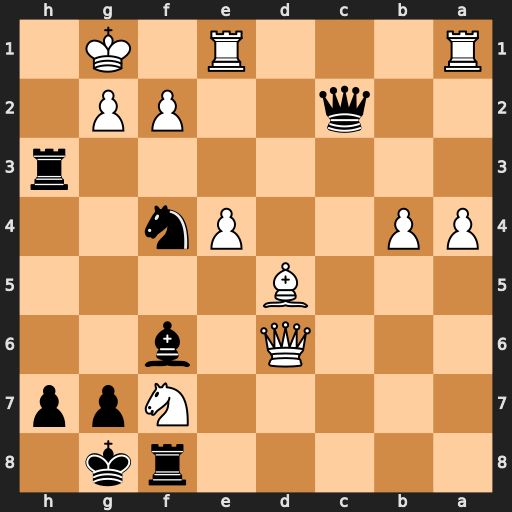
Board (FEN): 5rk1/5Npp/3Q1b2/3B4/PP2Pn2/7r/2q2PP1/R3R1K1
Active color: b
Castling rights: -
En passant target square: -
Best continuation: Qxf2+ Kxf2 Bd4+ Re3 Bxe3+ Ke1 Rh1#